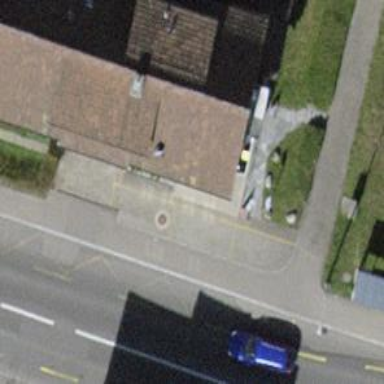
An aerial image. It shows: Post office.